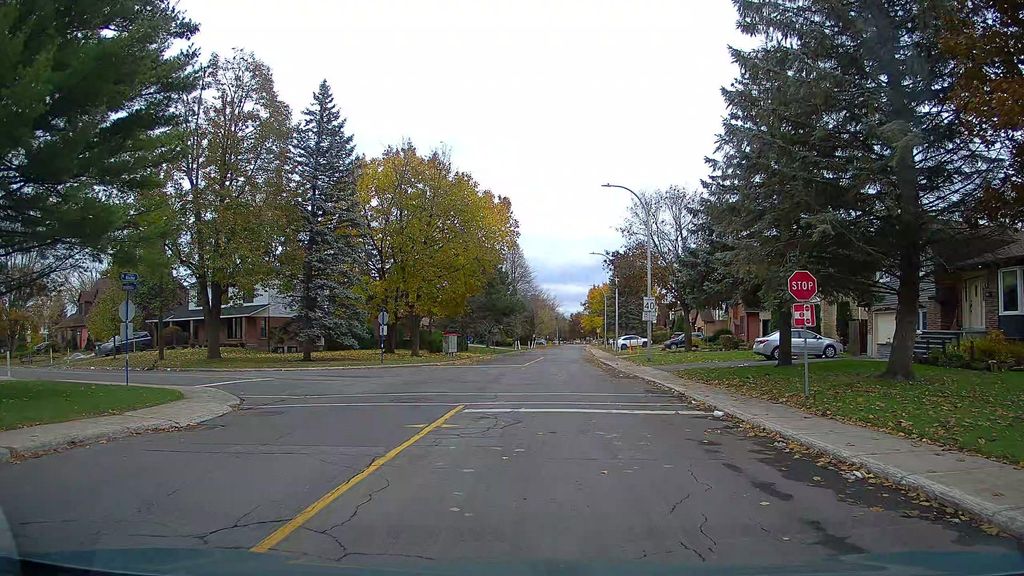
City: montreal